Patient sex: M
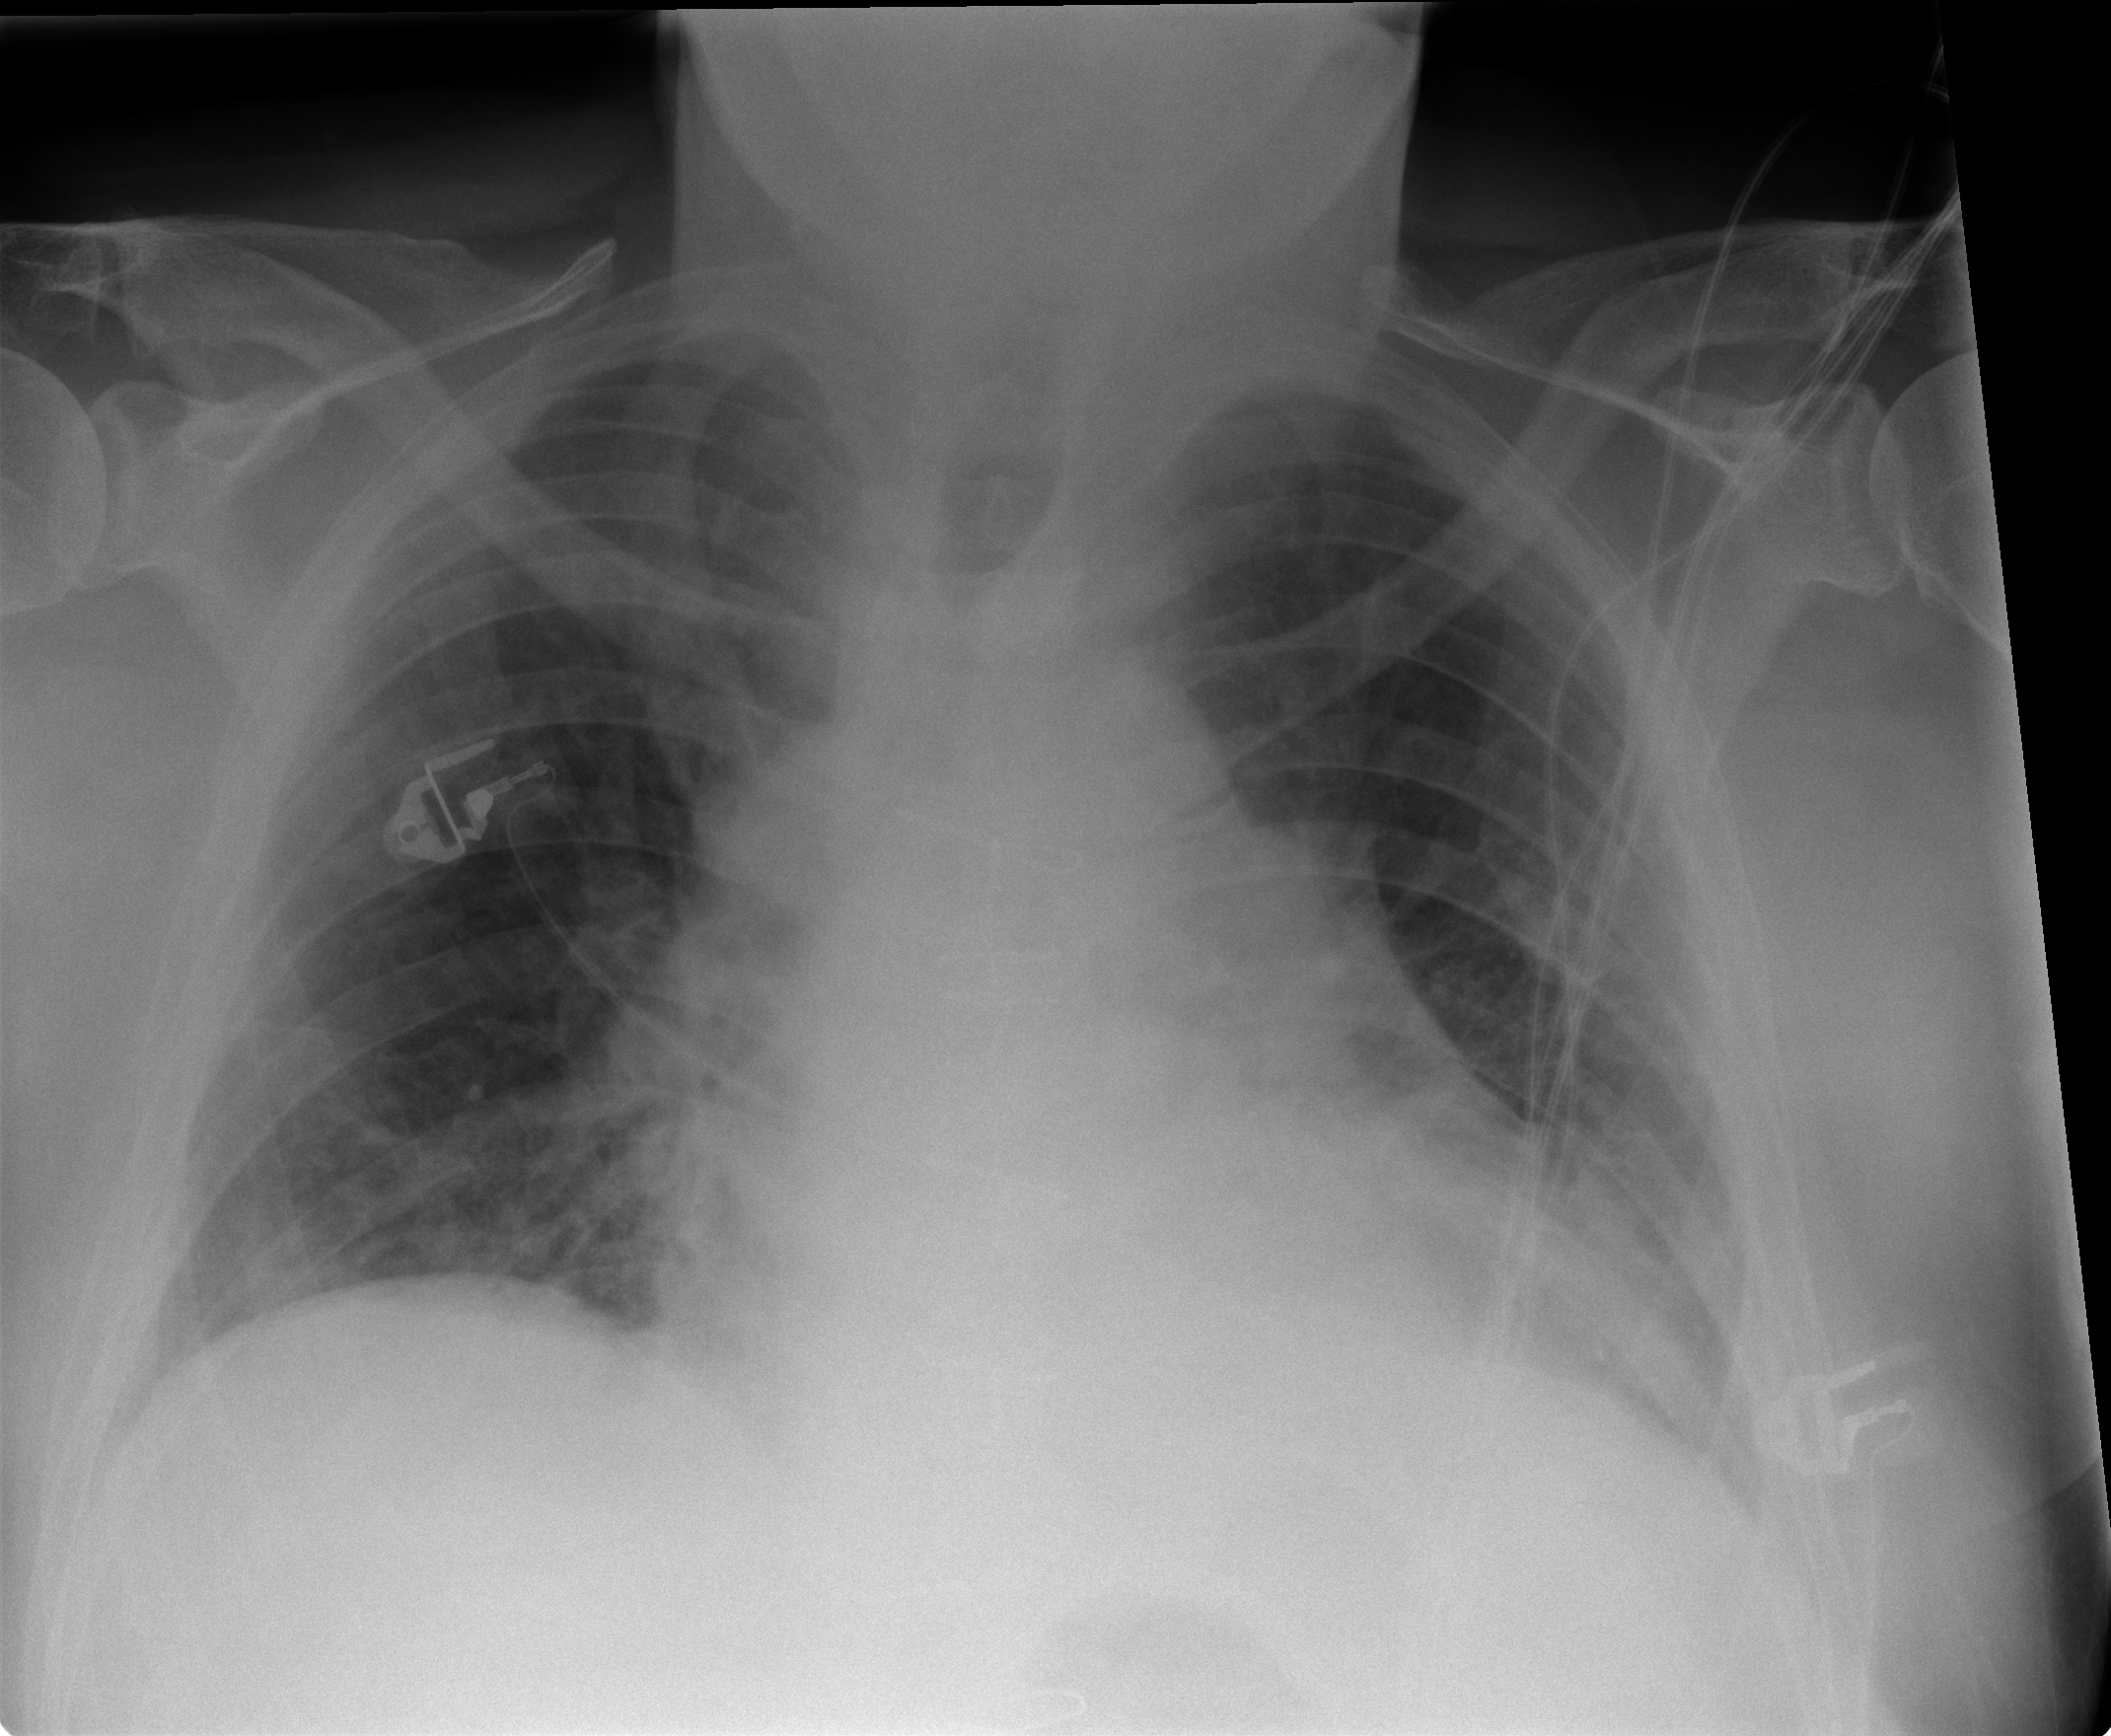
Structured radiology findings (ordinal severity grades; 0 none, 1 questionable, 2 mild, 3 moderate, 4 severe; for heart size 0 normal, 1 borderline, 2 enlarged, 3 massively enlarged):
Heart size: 2
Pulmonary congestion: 2
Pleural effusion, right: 0
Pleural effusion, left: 1
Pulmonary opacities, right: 0
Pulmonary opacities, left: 0
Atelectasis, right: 0
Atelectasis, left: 2